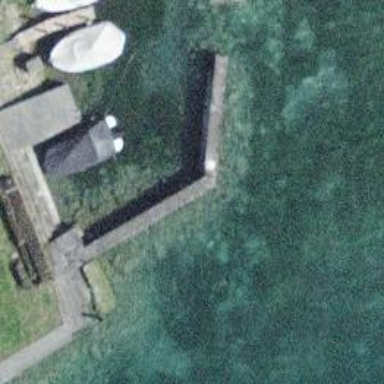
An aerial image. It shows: Man-made pier.